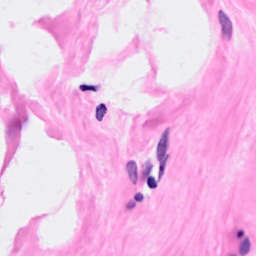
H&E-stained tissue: Breast